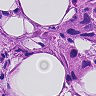
Metastatic tissue present: yes